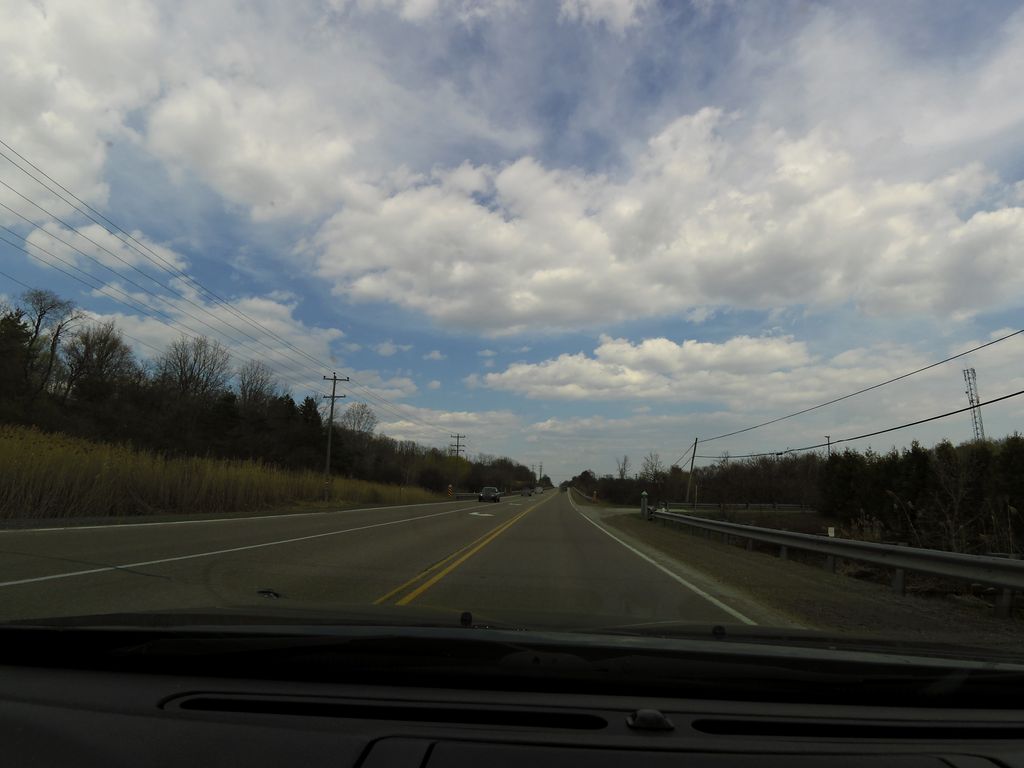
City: hamilton